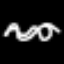
Label: squiggle